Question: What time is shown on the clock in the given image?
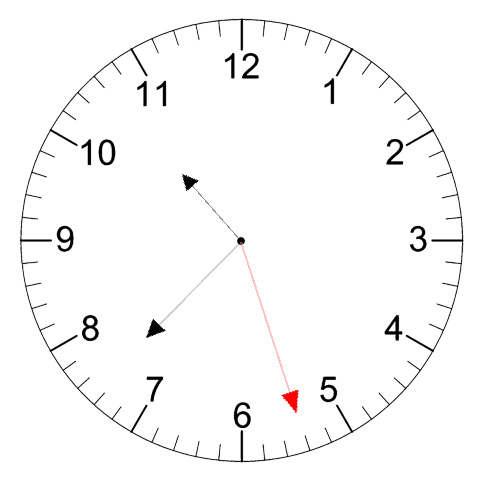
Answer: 10:37:27